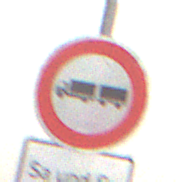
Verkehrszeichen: VerbotLastkraftwagenMitAnhaenger
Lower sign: ZeitangabenMitBeschraenkungAufWochentage8
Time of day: MorningAfternoon
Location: Outdoor (Suburban)
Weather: Overcast
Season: NotSpecified
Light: Natural